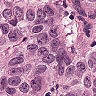
Metastatic tissue present: yes